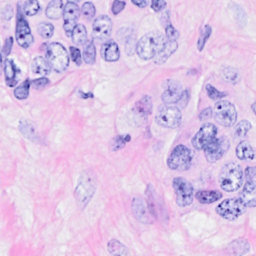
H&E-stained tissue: Breast